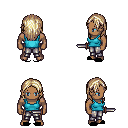
a pixel art fantasy rpg character, male body template, human, dark skin, teal pirate shirt, metal pants, white blonde long hairstyle, black slippers, dagger, four views (front, back, left, right), 2x2 character sprite sheet, small pixel art, hard edges, no anti-aliasing